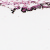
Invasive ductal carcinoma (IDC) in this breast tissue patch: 0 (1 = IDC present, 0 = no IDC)